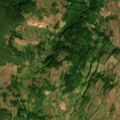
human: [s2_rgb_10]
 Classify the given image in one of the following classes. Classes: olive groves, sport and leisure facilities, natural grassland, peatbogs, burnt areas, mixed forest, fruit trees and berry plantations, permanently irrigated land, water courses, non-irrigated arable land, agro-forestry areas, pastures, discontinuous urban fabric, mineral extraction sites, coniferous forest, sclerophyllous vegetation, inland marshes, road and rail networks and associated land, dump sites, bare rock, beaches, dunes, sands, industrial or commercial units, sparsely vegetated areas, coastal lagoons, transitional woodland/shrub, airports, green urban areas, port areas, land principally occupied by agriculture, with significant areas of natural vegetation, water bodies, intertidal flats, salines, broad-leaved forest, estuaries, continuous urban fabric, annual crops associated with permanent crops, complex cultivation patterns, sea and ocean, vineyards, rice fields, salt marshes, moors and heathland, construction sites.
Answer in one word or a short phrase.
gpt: complex cultivation patterns, broad-leaved forest, transitional woodland/shrub